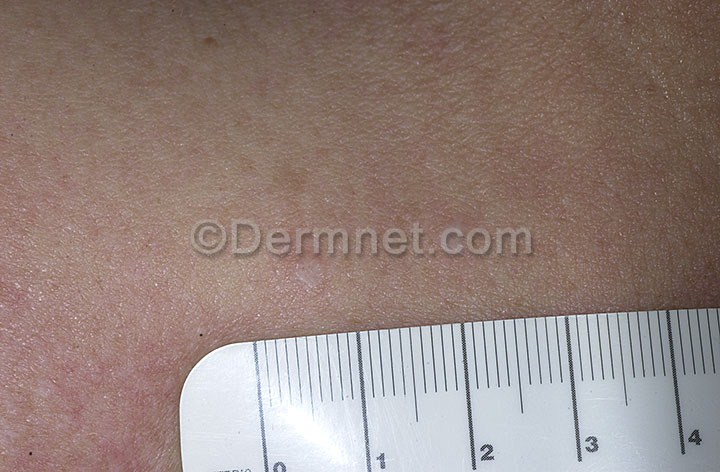
Disease: Psoriasis pictures Lichen Planus and related diseases